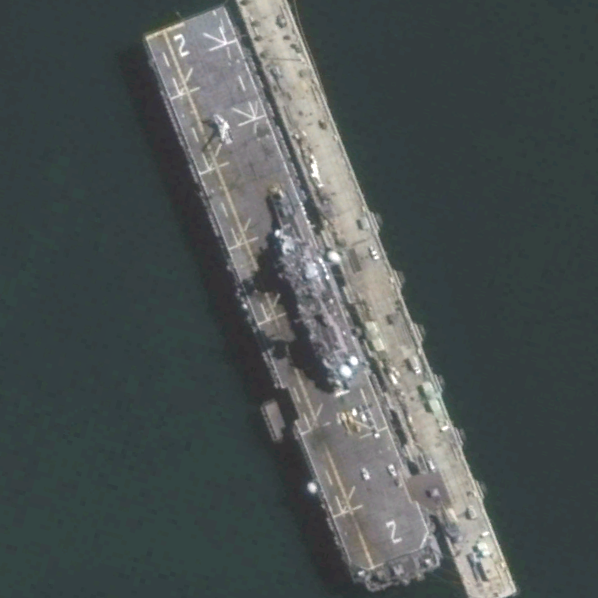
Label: assault